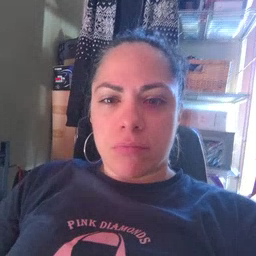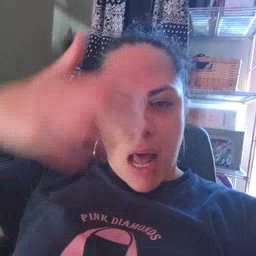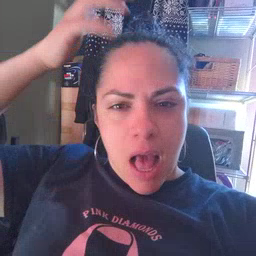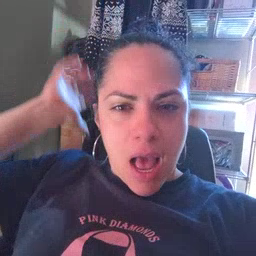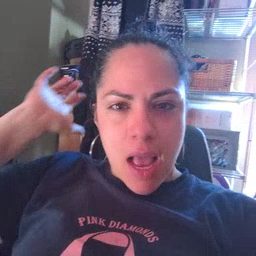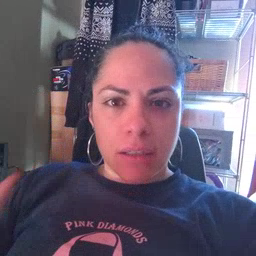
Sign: lion